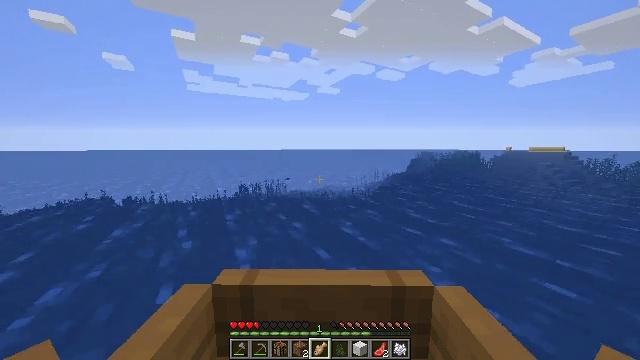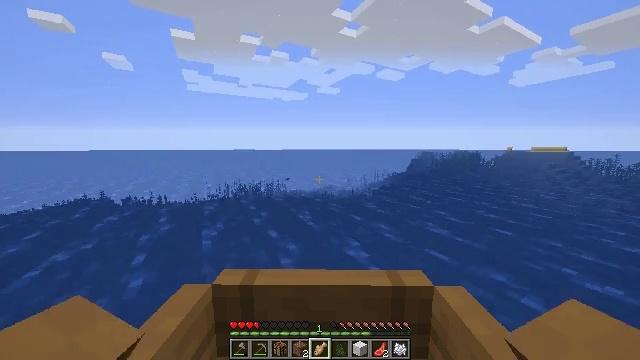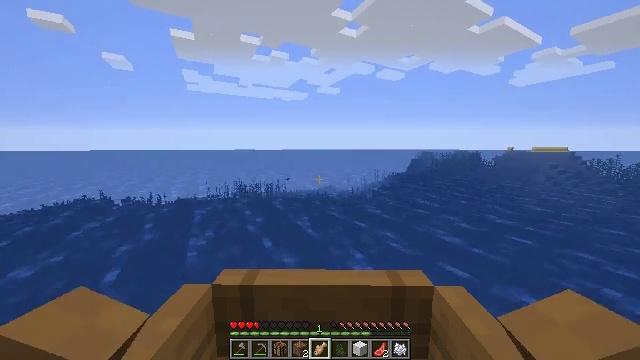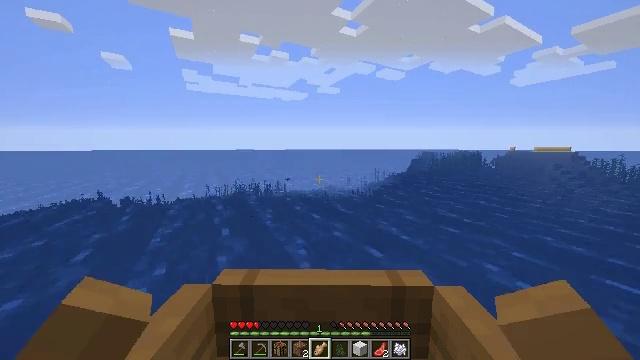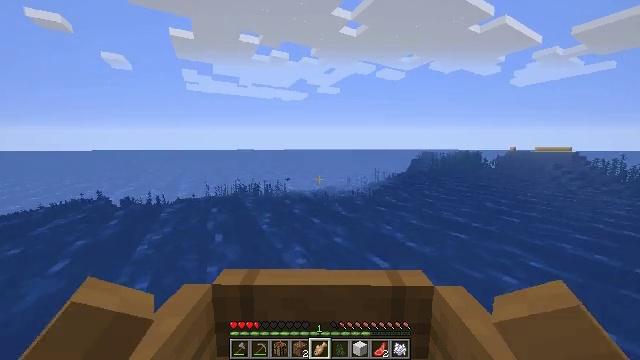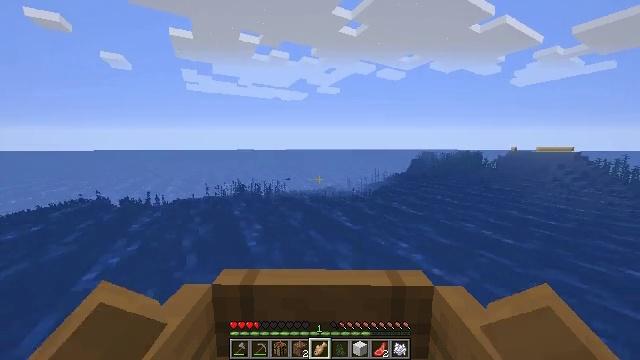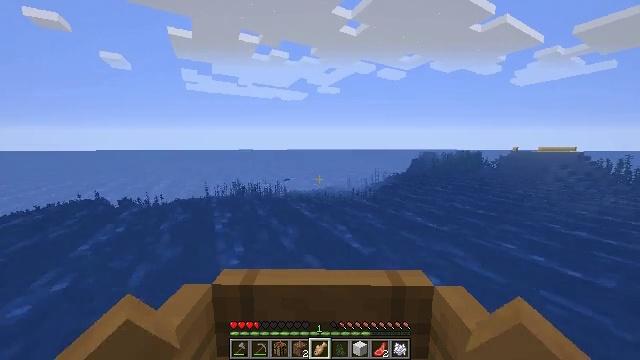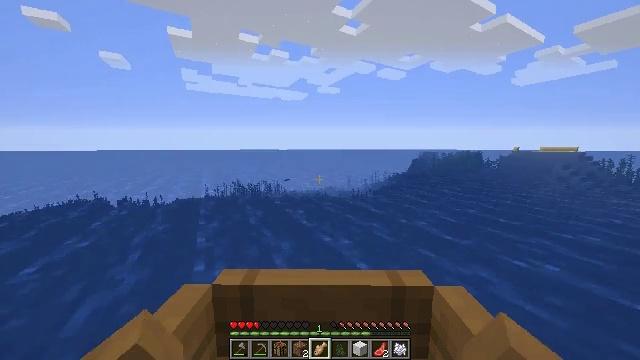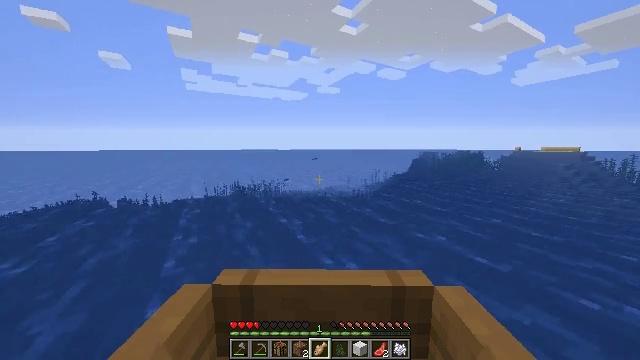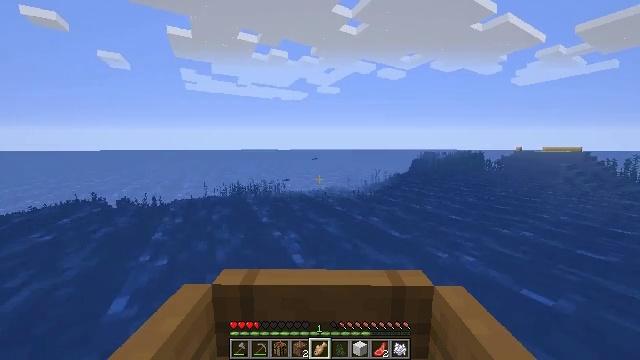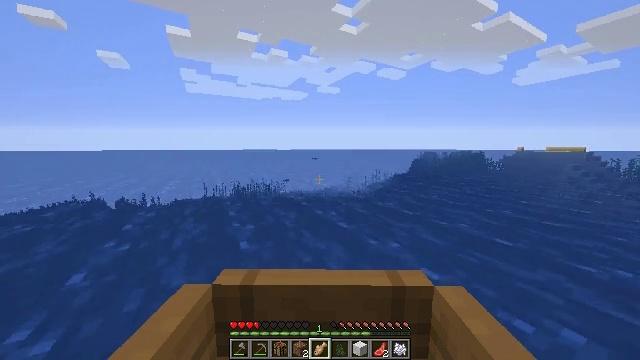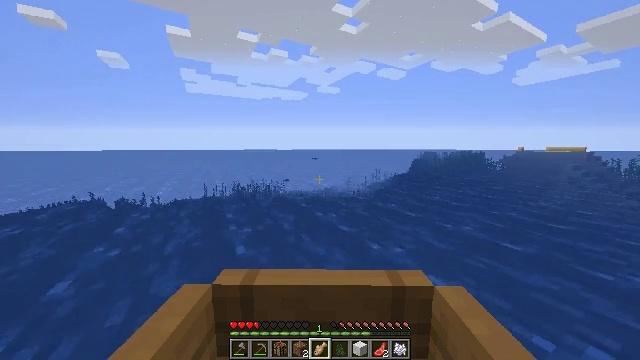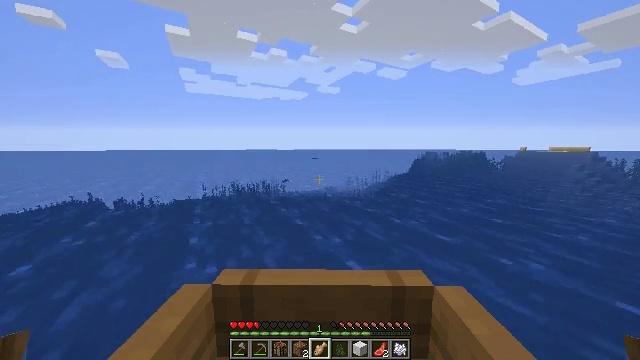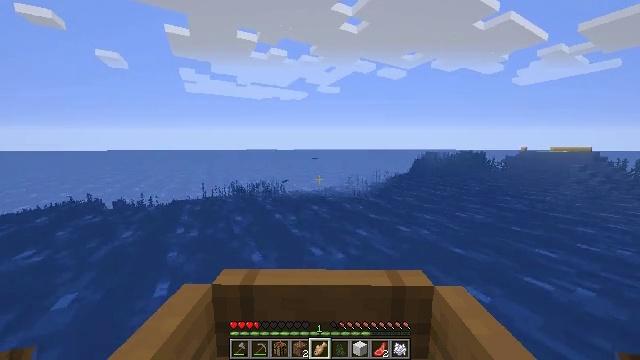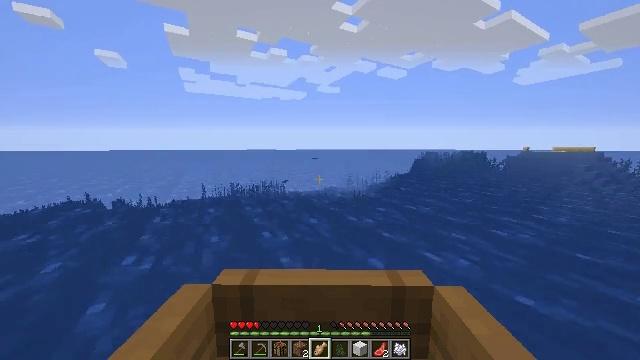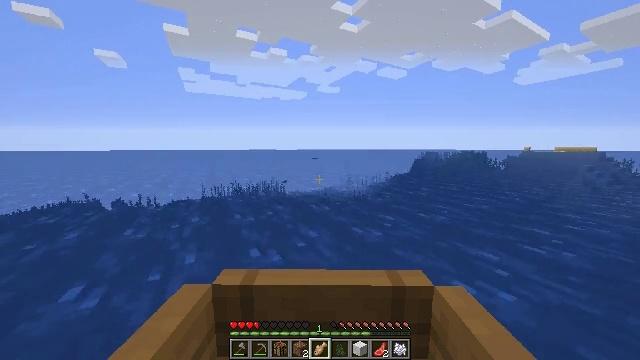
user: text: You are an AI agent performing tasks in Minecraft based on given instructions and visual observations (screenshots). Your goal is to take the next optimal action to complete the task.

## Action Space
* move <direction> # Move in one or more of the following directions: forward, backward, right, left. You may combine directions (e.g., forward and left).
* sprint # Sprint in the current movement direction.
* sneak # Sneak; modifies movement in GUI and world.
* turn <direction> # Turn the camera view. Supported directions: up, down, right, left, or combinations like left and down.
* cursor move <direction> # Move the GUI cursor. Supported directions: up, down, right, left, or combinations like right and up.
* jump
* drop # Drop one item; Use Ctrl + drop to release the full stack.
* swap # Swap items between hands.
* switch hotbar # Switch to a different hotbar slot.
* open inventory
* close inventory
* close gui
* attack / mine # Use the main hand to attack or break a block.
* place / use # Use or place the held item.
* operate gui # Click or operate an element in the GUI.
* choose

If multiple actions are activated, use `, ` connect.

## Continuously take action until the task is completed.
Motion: motion action
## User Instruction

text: Remove a cod from the inventory.
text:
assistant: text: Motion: move forward
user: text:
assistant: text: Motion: move forward
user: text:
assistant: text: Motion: move forward
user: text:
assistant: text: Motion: move forward
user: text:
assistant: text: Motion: move forward
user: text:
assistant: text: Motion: move forward
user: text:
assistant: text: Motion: move forward
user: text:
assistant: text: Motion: move forward
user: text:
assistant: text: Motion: move forward
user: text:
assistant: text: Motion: move forward
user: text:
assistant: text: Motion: move forward
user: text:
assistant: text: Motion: move forward
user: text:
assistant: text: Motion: move forward
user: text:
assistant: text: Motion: move forward
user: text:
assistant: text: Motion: move forward
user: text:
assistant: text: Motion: move forward
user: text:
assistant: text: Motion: move forward
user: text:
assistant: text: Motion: move forward
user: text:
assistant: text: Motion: move forward
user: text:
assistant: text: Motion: move forward
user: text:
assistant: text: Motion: move forward
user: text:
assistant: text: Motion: move forward
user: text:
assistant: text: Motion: move forward
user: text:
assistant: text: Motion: move forward
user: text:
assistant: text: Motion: move forward
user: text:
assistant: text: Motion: move forward
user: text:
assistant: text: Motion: move forward
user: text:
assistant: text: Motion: move forward
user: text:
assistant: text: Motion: move forward
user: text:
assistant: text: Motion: move forward